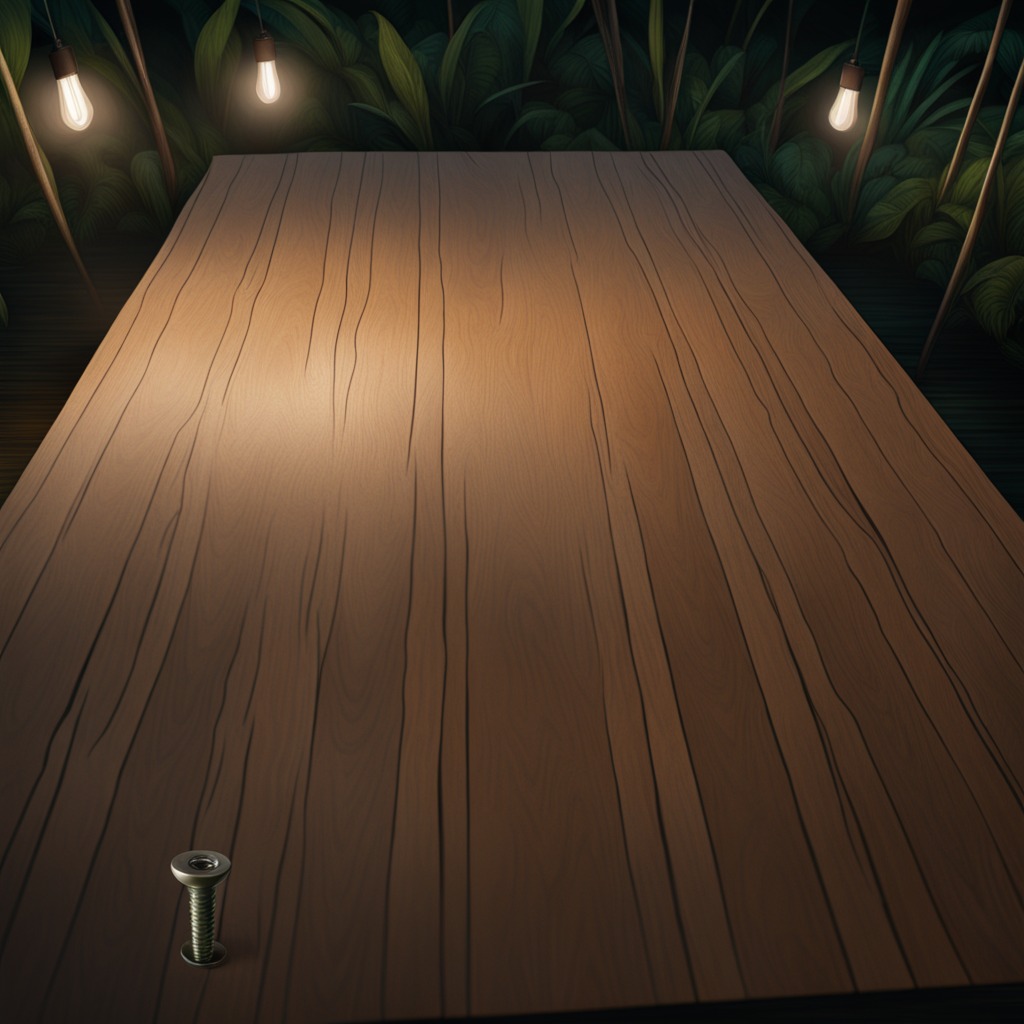
A metal screw is lying on the wooden table.